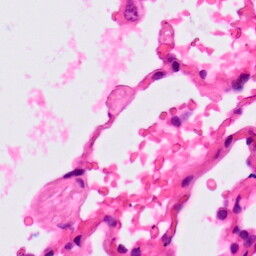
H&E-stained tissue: Lung